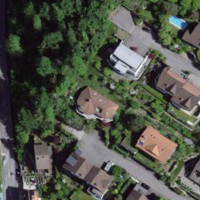
EUNIS habitat code: 55
Species observed at this site:
Fragaria vesca
Corylus avellana